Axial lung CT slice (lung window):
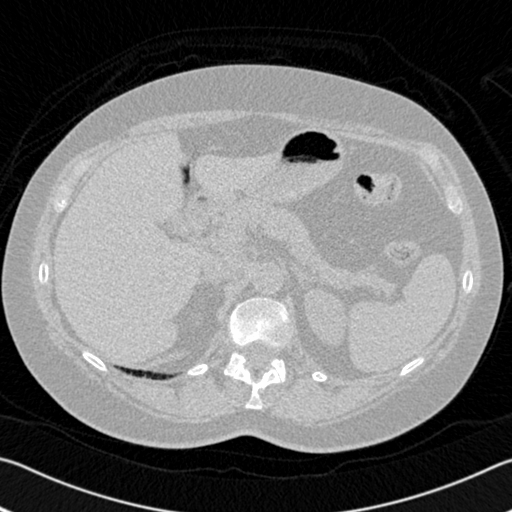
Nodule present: no